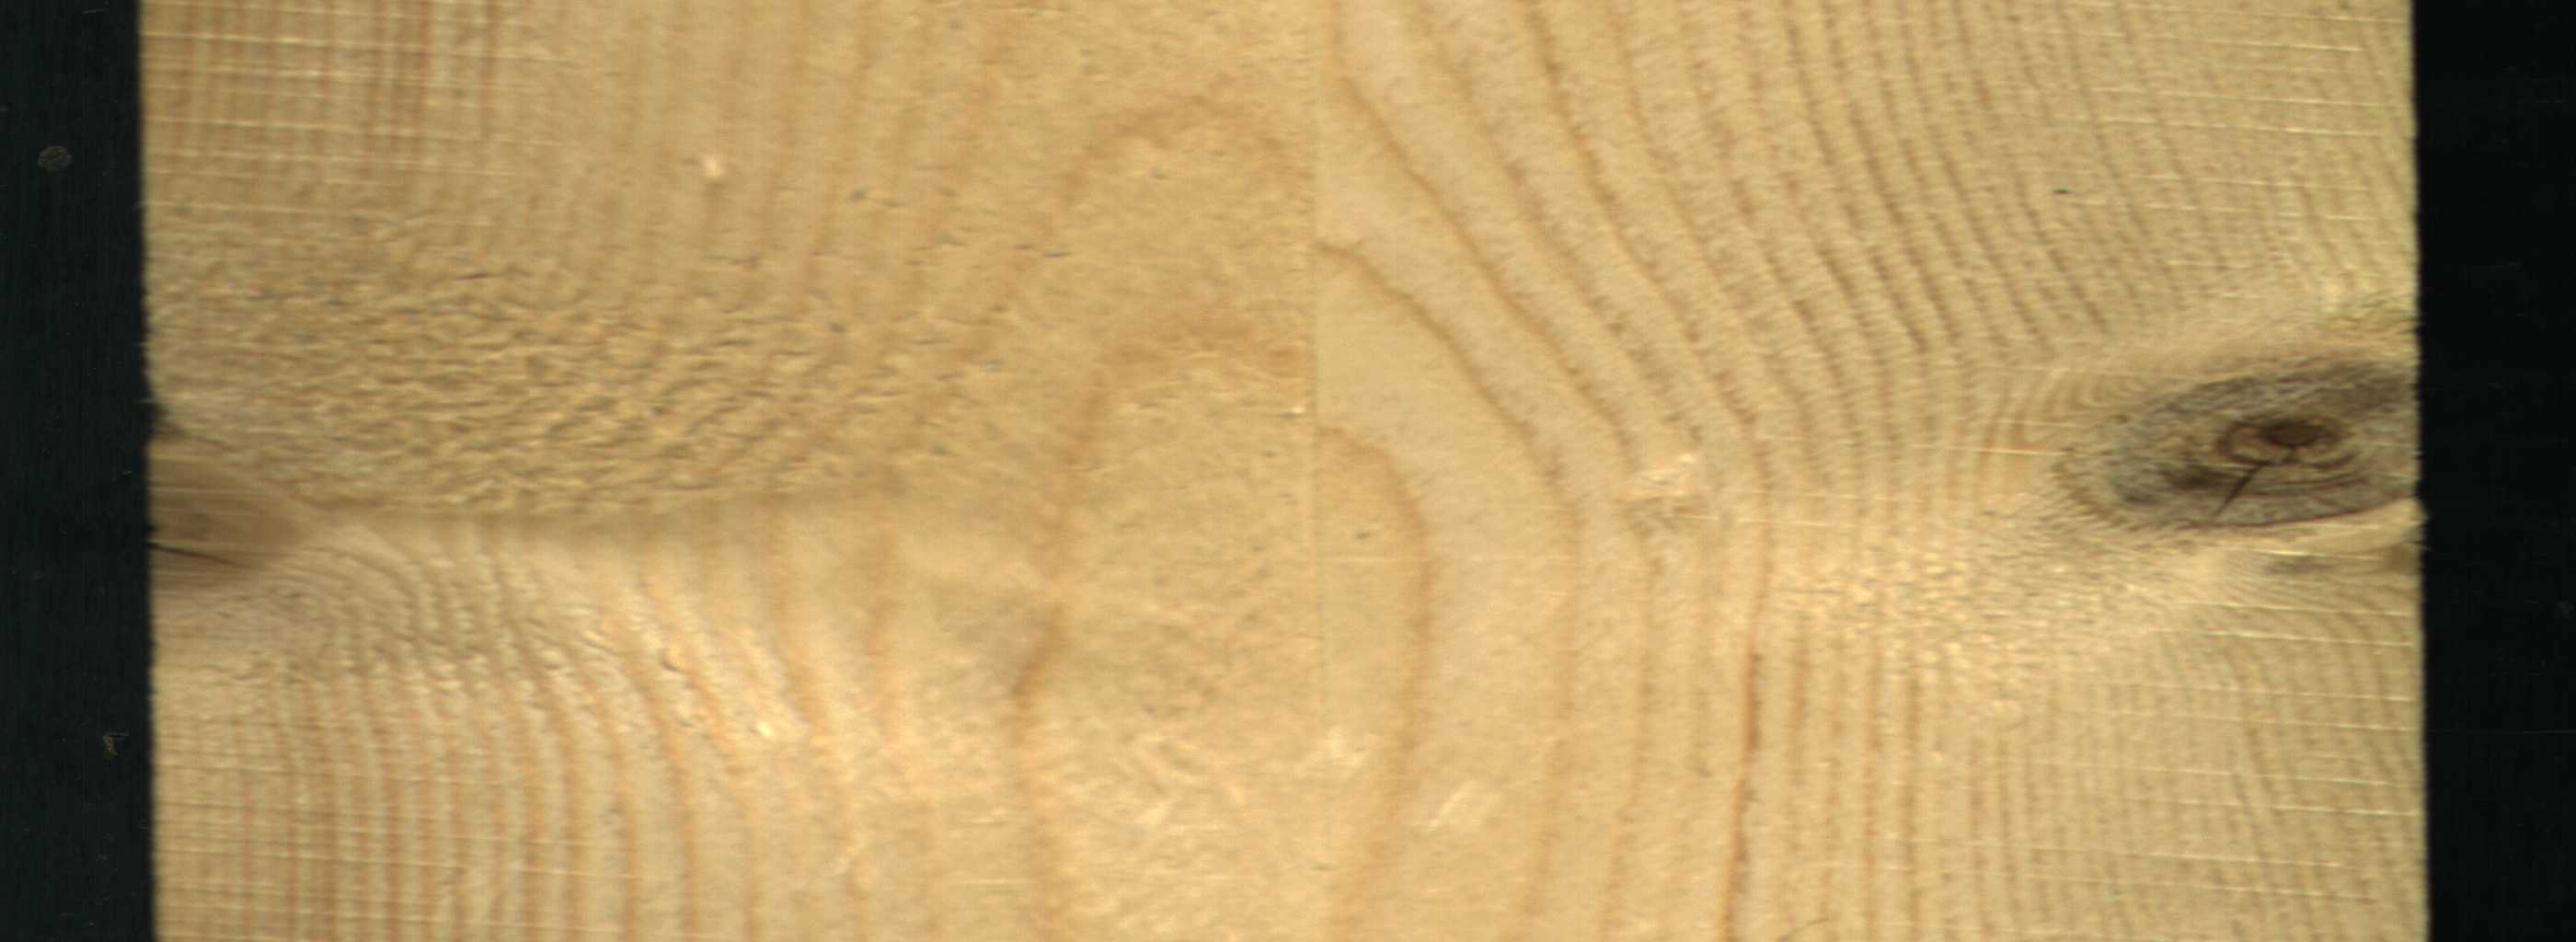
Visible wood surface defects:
knot_with_crack
knot_with_crack